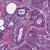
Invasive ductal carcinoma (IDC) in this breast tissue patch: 1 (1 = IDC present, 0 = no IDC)